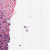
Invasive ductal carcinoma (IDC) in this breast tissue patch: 1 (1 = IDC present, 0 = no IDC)